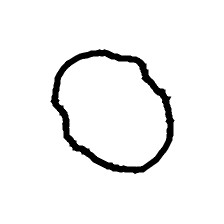
Shape: circle